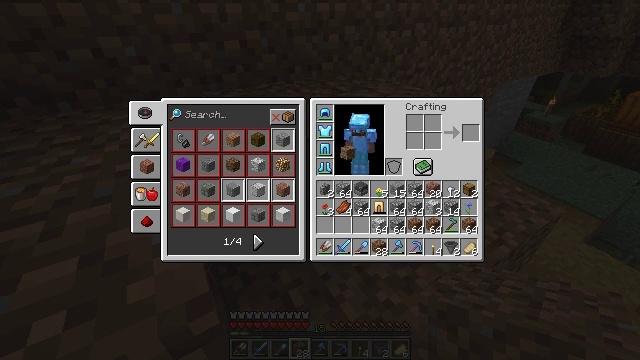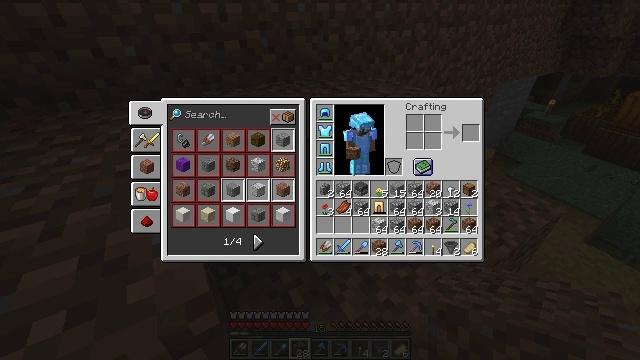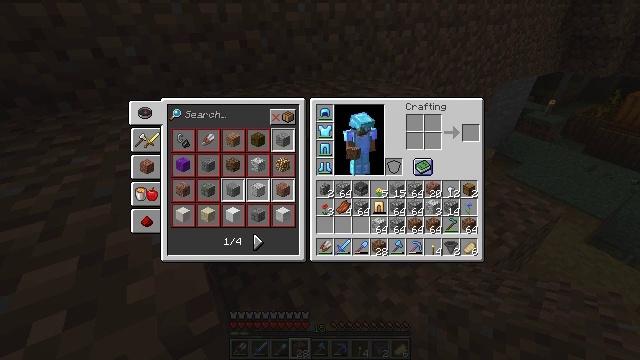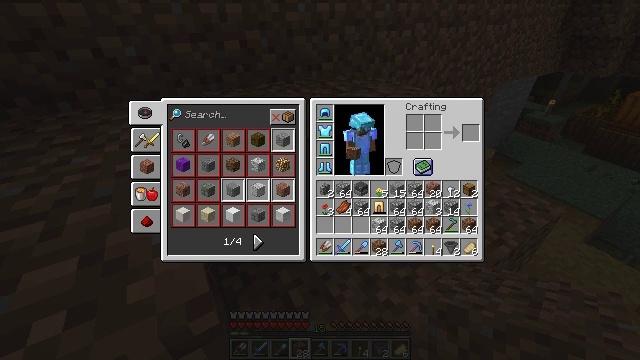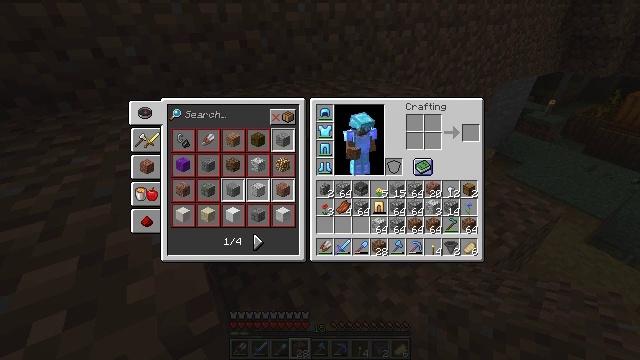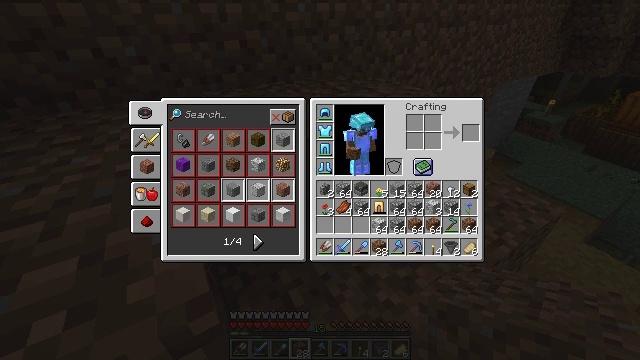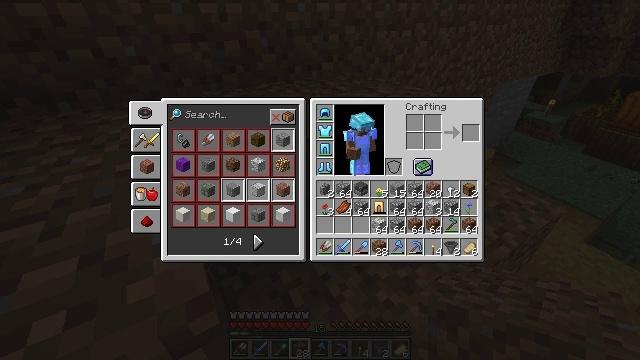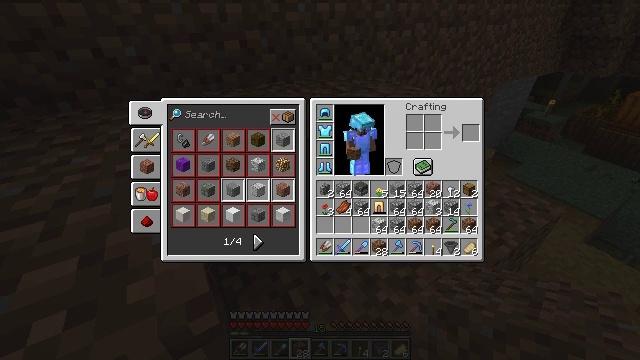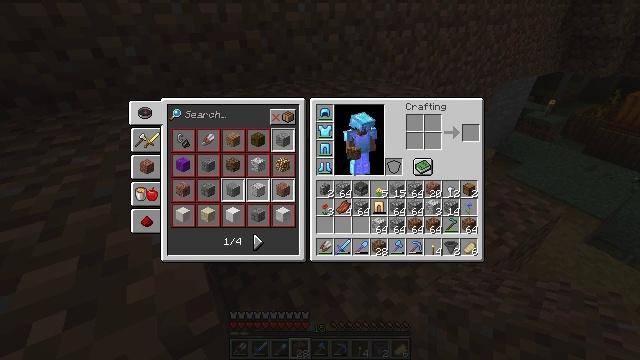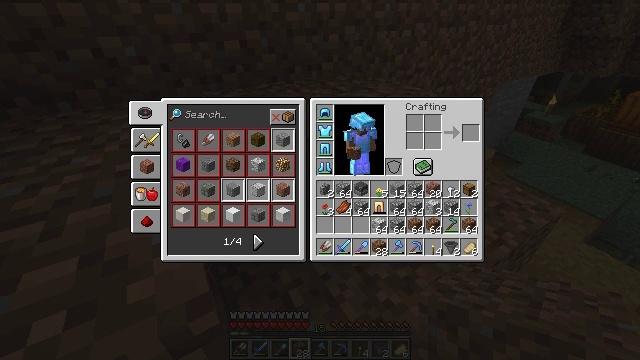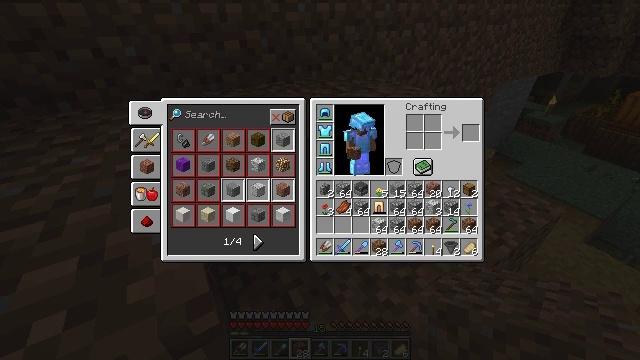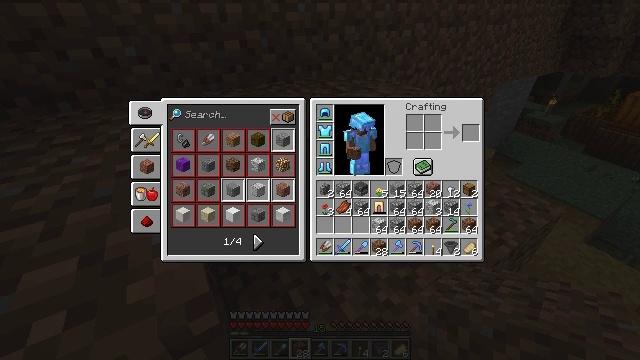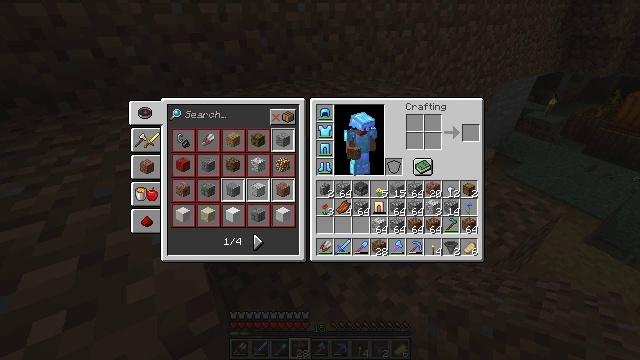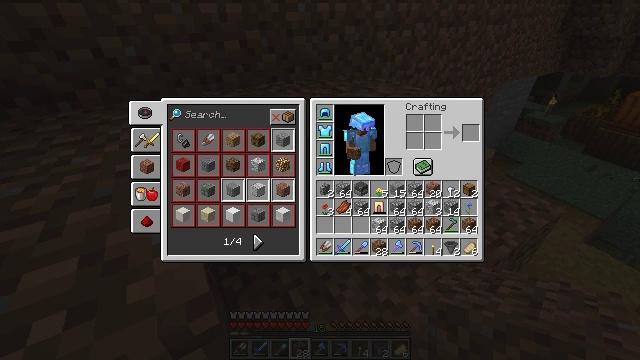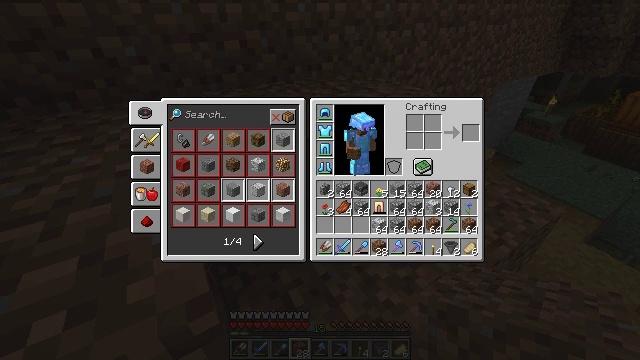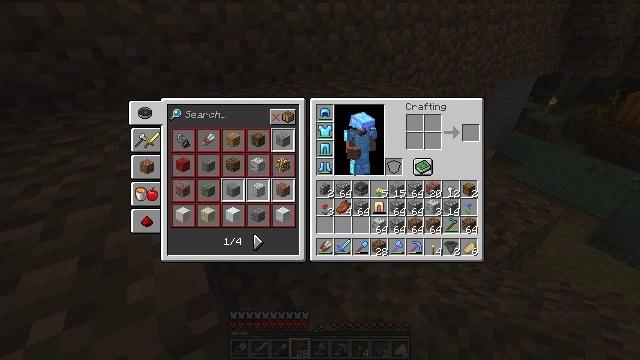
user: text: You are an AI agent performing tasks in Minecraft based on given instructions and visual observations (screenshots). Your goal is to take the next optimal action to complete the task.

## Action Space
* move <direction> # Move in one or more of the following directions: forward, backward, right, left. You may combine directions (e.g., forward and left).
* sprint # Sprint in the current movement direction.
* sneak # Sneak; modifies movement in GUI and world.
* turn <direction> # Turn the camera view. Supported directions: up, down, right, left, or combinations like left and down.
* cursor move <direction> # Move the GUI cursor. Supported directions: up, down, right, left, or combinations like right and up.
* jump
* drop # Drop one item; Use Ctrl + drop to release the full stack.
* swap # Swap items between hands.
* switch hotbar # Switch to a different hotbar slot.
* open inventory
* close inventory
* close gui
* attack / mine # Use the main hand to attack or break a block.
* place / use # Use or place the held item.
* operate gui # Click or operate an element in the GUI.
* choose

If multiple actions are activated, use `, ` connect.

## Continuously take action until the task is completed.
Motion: motion action
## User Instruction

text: Mine the cobblestone wall for materials.
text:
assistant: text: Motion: no_op
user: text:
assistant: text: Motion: no_op
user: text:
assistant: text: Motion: no_op
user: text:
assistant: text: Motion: no_op
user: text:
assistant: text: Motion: no_op
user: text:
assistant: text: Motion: cursor move right
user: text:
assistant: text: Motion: cursor move right
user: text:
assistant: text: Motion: no_op
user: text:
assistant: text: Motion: no_op
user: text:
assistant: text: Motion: no_op
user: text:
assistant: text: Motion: no_op
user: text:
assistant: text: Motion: operate gui
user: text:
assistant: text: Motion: operate gui
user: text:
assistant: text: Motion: no_op
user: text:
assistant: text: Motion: no_op
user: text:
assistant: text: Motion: no_op
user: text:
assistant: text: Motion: no_op
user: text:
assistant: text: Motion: no_op
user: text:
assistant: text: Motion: no_op
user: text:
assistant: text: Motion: no_op
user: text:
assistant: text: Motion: no_op
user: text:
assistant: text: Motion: no_op
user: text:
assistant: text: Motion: no_op
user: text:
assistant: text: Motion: no_op
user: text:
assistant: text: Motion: no_op
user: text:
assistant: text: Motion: no_op
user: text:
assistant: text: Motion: no_op
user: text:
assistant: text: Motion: no_op
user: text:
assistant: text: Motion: no_op
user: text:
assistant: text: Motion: no_op